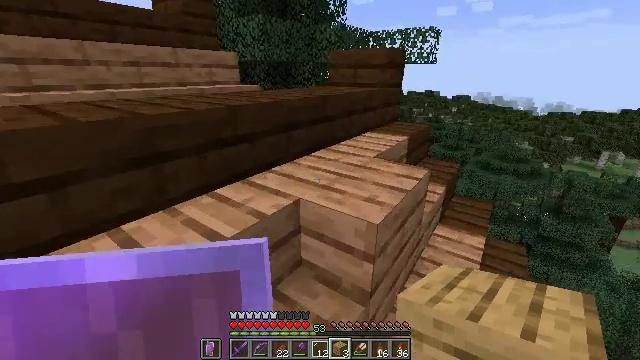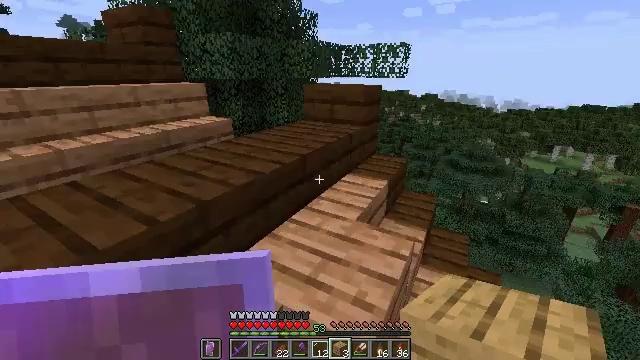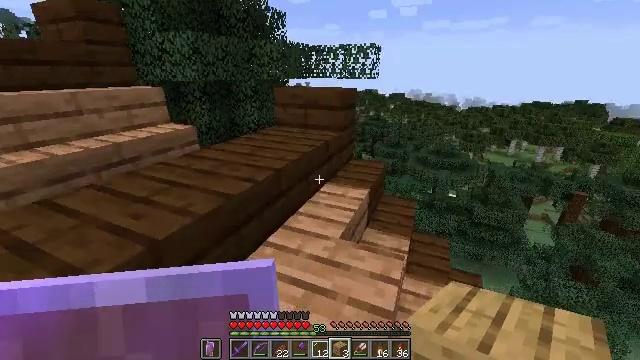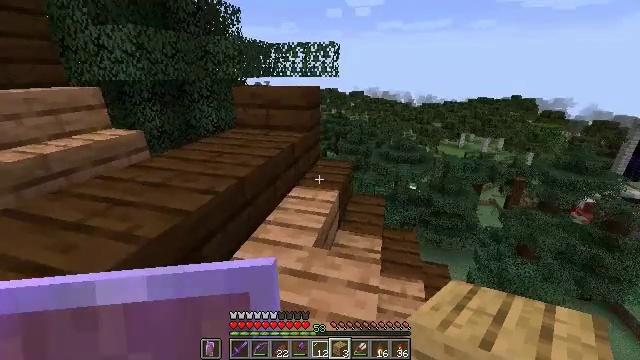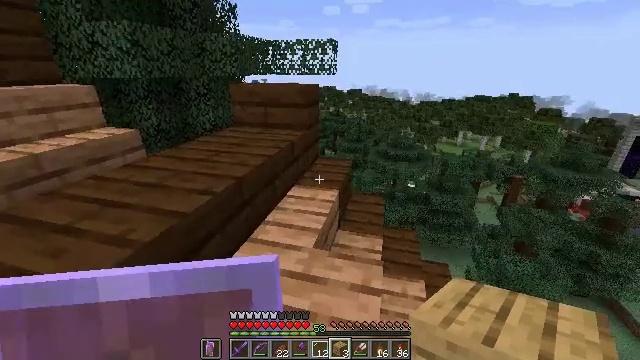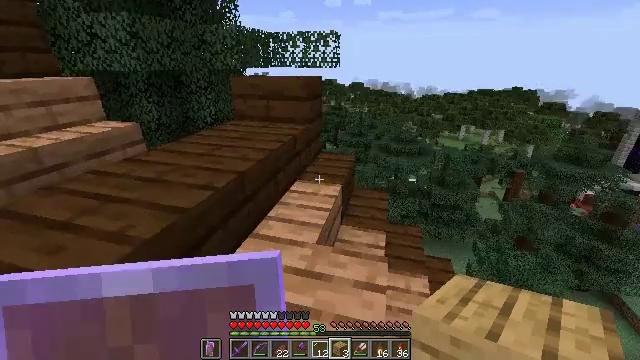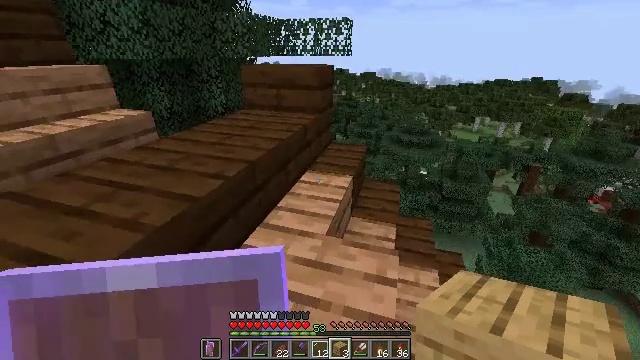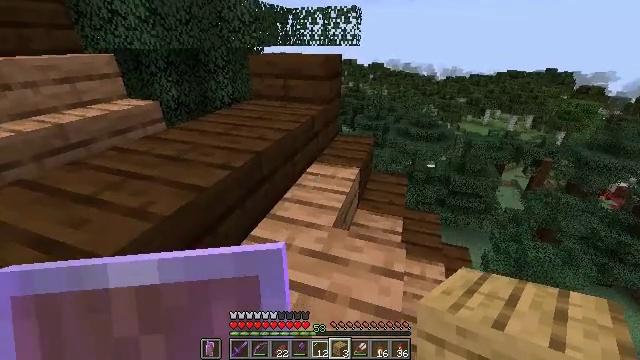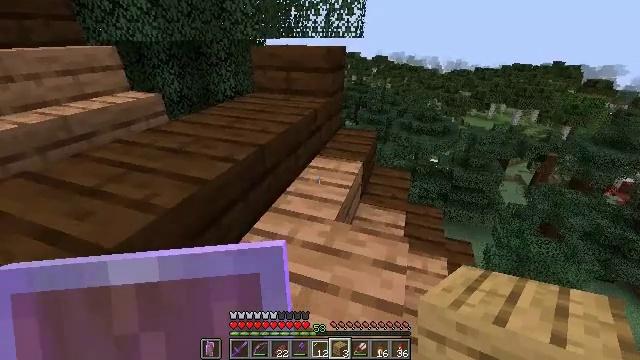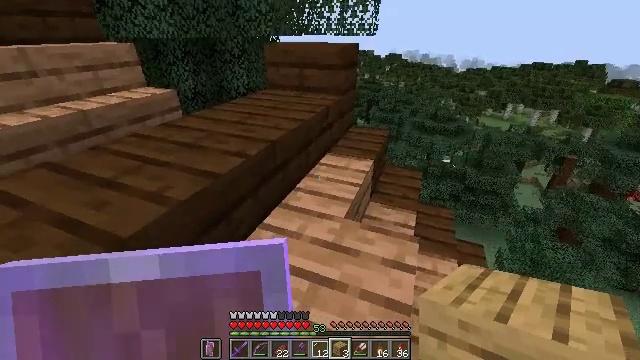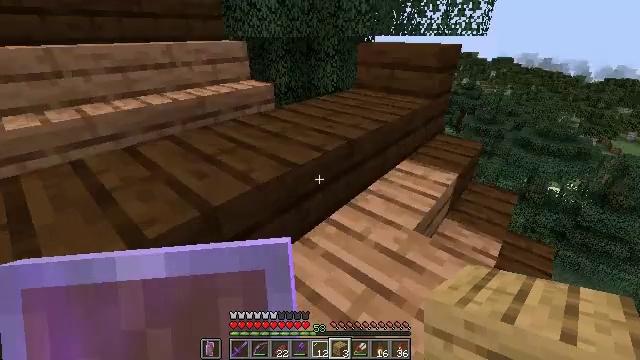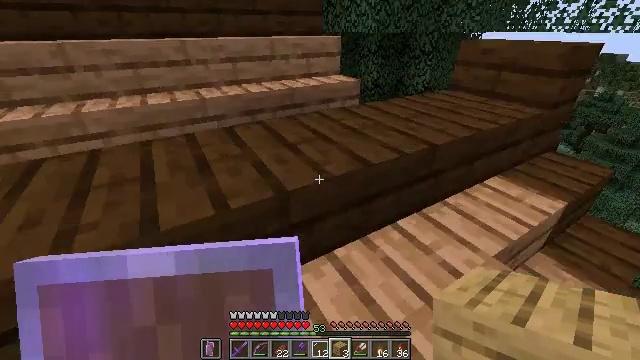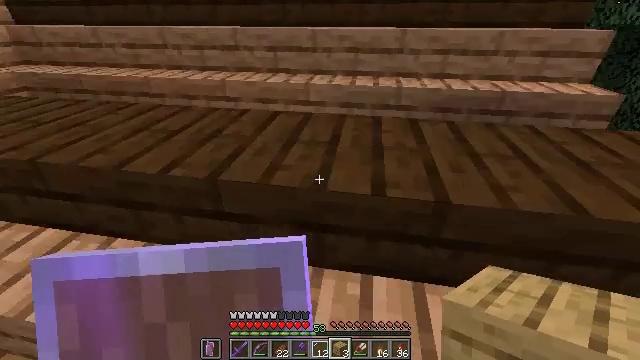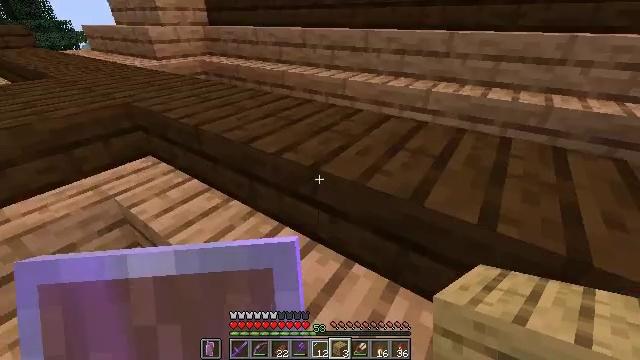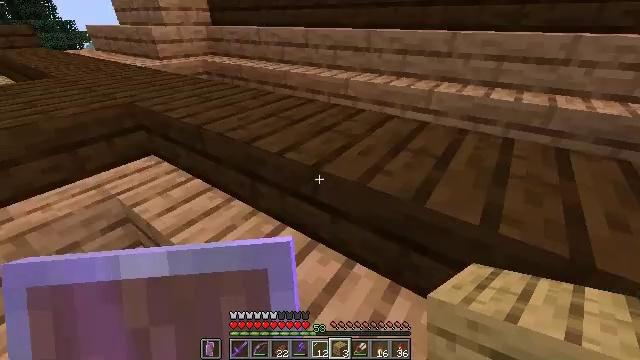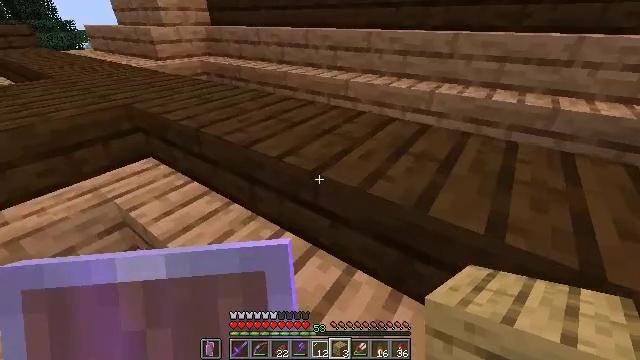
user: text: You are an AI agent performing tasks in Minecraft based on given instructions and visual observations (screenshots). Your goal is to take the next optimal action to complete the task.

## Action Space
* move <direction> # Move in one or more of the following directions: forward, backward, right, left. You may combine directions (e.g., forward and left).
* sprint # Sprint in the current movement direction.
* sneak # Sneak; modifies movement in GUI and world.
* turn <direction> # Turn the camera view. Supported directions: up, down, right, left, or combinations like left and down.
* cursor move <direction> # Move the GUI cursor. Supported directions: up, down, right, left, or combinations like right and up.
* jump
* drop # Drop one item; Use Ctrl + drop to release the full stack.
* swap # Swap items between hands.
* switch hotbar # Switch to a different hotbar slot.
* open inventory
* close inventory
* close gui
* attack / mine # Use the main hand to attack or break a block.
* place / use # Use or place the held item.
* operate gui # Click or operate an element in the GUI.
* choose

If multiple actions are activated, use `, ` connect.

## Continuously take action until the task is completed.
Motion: motion action
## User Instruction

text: Mine jungle planks from a structure.
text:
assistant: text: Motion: move forward, turn right
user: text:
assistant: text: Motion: move forward, turn right
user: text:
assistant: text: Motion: turn right
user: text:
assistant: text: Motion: no_op
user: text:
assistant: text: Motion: turn down
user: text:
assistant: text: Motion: turn left and down
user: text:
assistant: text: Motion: turn left and down
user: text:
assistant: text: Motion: turn down
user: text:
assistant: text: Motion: turn left
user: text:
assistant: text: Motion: turn left
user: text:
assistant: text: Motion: turn left
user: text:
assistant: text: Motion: turn left and down
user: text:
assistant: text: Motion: turn left
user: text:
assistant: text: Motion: no_op
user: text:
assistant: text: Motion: move forward
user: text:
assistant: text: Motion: move forward
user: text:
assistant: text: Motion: move forward
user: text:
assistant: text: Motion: move forward, turn left
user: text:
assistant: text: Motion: move forward, turn left
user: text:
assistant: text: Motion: move forward, turn left
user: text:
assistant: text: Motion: move forward, turn left
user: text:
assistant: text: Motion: move forward
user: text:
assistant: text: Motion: no_op
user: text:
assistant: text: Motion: no_op
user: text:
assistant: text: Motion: no_op
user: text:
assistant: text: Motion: no_op
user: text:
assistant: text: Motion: no_op
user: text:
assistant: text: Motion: no_op
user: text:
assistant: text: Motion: no_op
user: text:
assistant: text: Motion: no_op